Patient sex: M
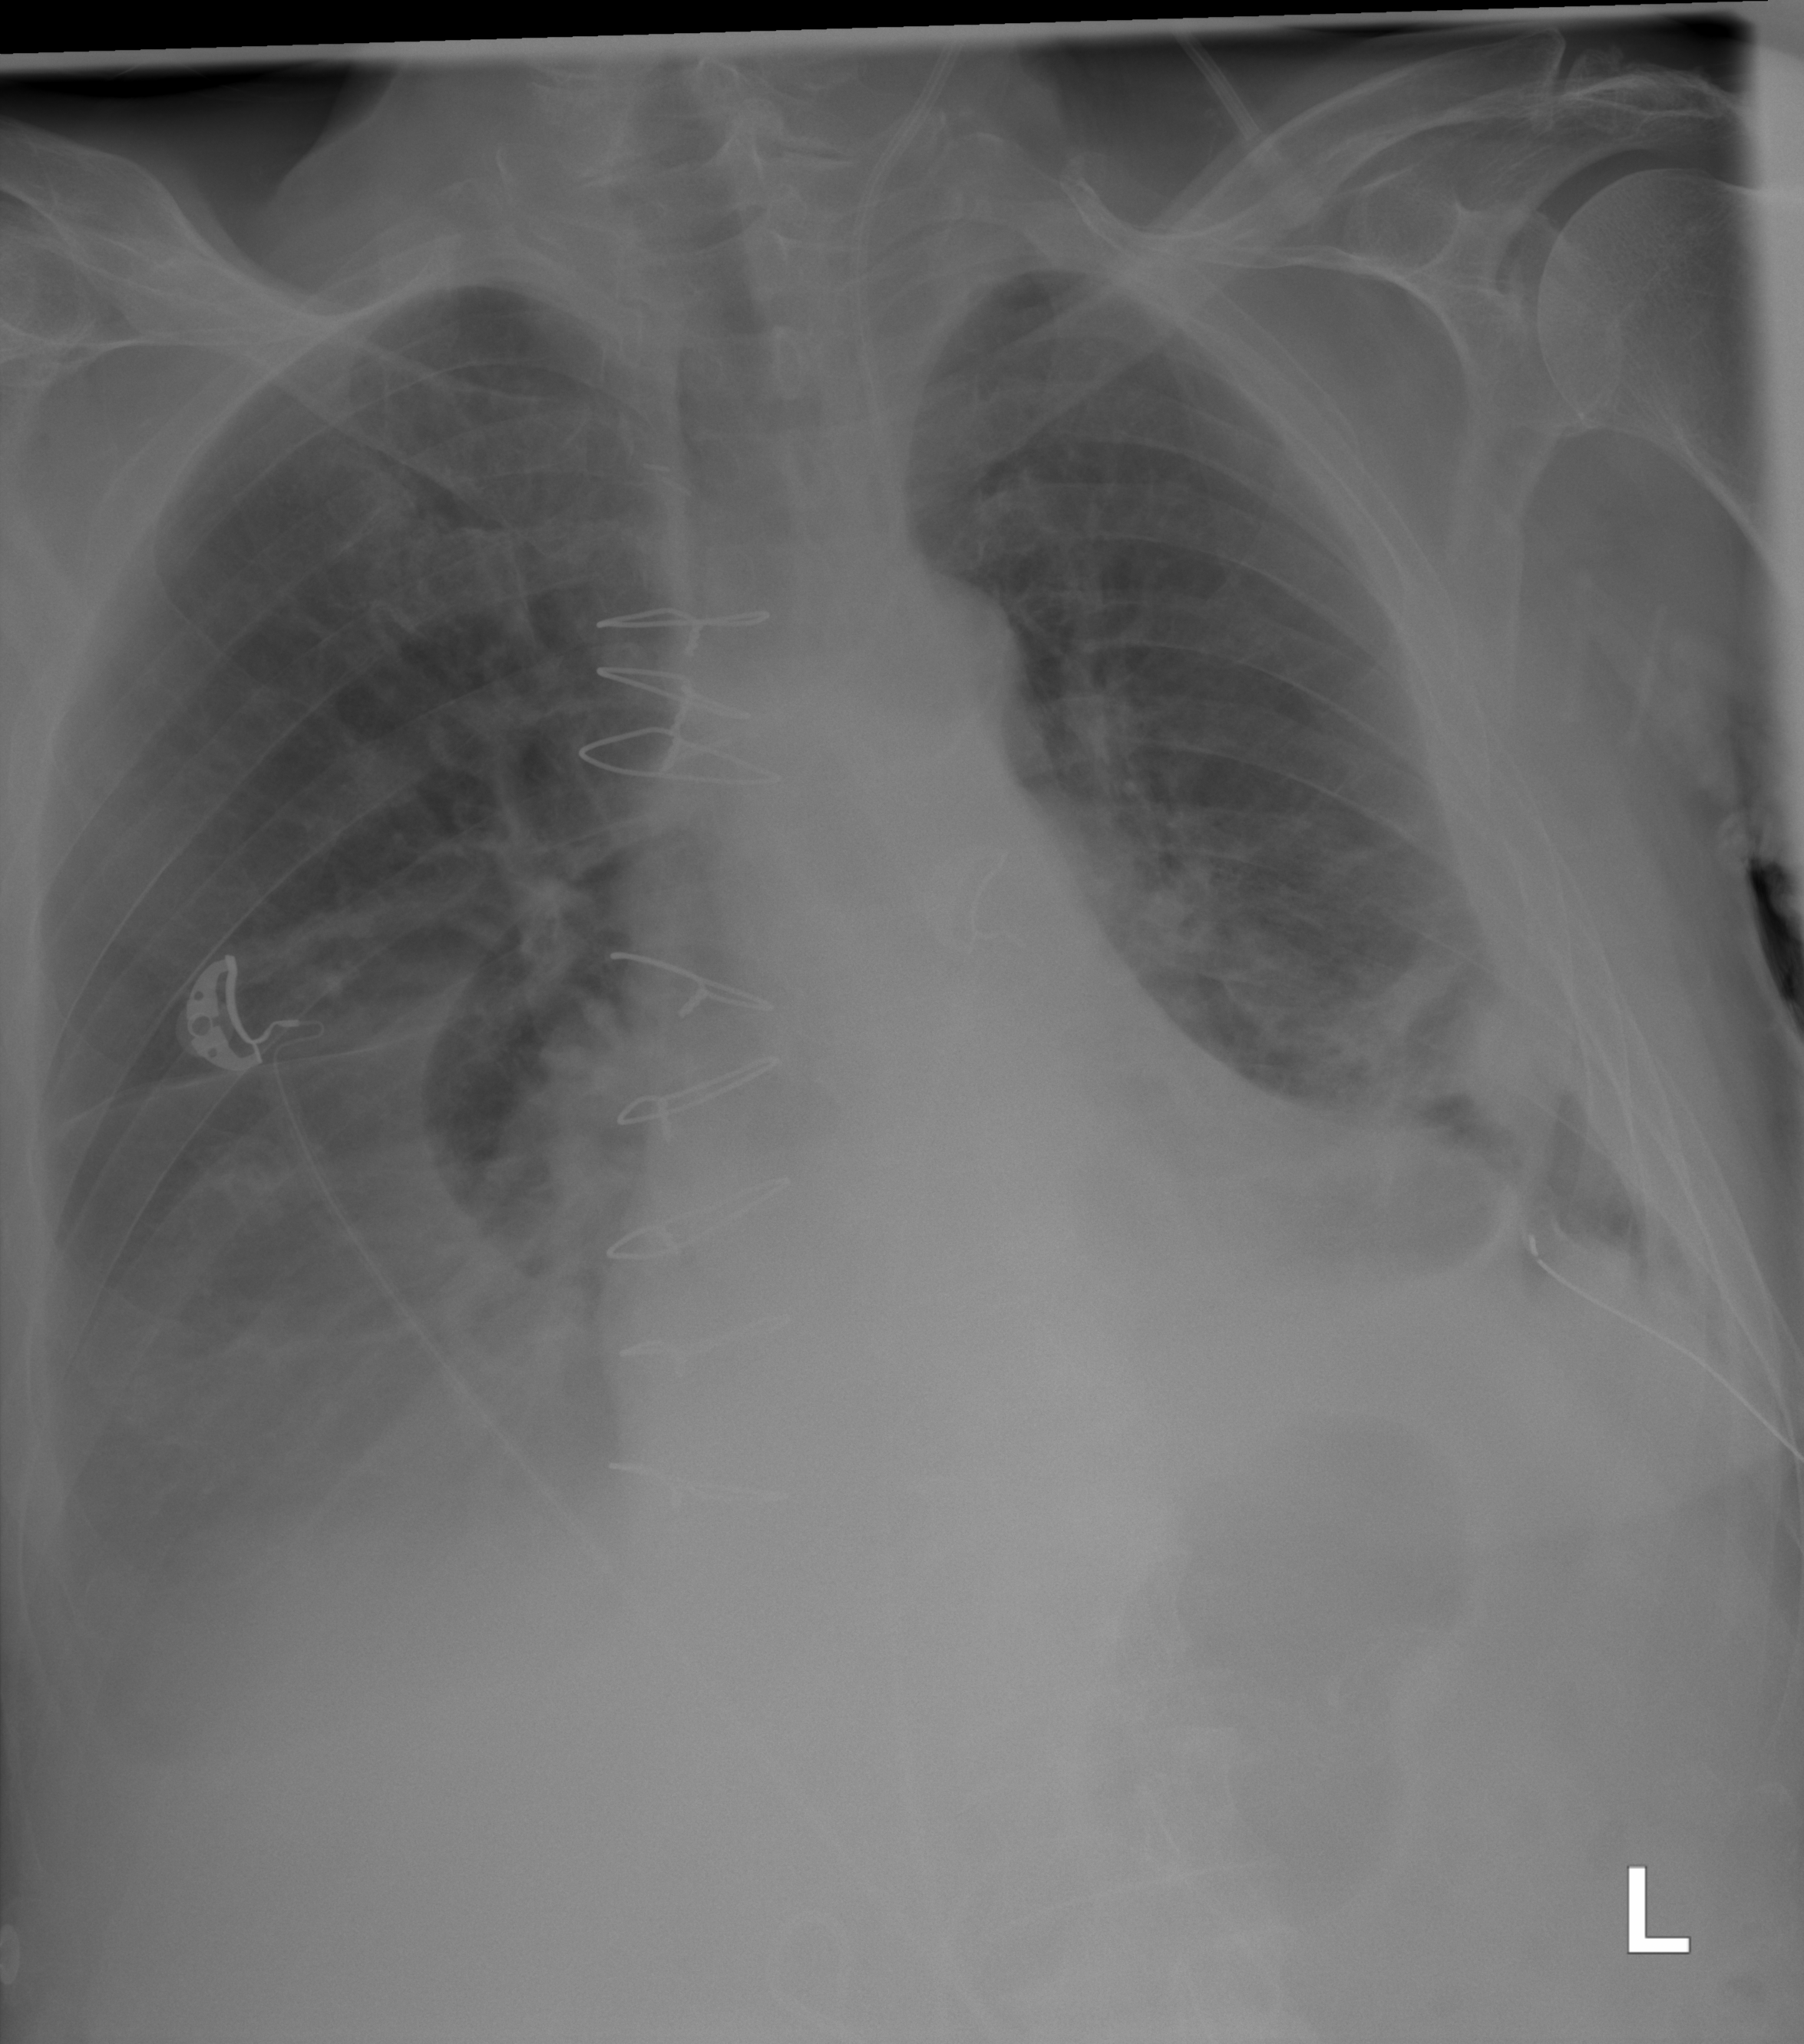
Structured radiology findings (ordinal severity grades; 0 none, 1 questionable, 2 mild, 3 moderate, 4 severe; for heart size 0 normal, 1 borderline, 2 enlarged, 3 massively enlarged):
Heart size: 0
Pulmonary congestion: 0
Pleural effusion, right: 3
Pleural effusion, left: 2
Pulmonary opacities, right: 2
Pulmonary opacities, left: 2
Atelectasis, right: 3
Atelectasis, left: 3